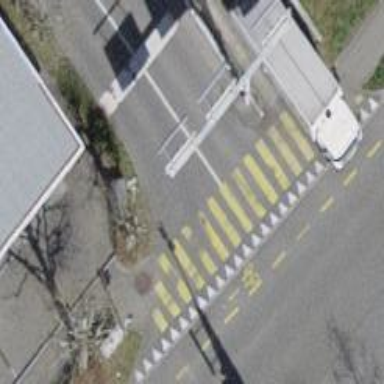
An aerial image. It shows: Marked footway crossing with visible markings.